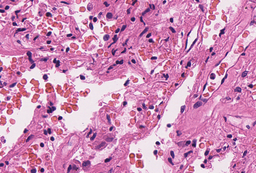
Tumor epithelial tissue: no
Tumor-associated stroma tissue: no
Normal tissue: yes